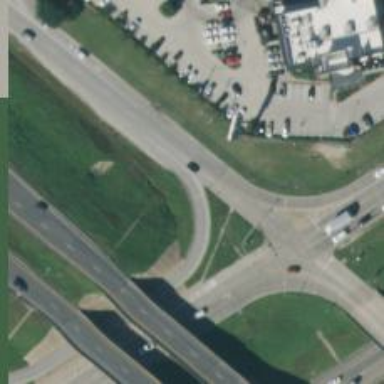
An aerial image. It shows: Secondary link road.